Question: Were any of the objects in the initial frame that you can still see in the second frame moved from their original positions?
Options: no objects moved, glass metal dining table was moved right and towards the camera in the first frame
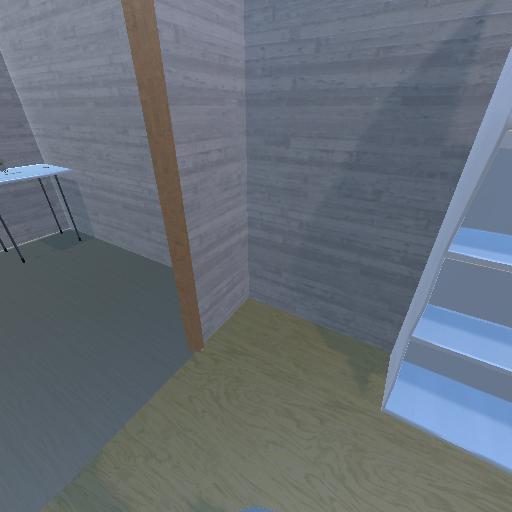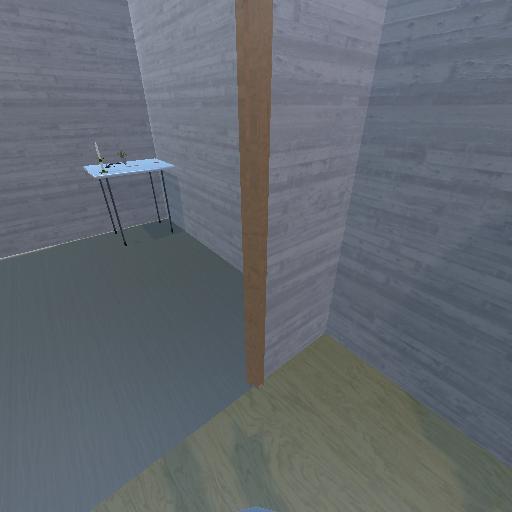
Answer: no objects moved